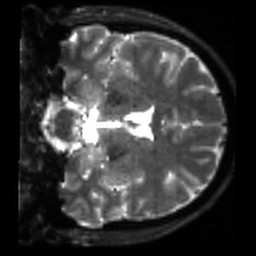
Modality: sbref
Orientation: coronal
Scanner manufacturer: siemens
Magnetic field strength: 3 T
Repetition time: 4 s
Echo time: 0.0594 s